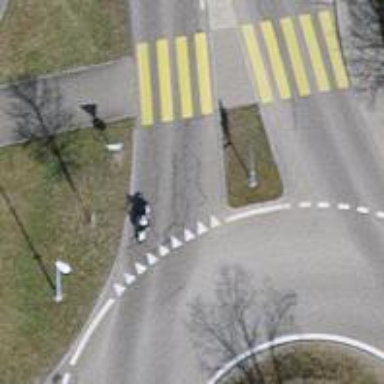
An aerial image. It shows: Road with "give way" sign.